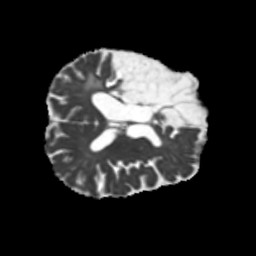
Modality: MD
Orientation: axial
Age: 64
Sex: male
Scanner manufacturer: siemens
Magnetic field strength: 3 T
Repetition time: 5.25 s
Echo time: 0.08 s